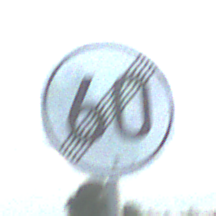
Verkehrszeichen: EndeGeschwindigkeit60
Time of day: SunriseSunset
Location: Outdoor (RoadRail)
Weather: PartlyCloudy
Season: NotSpecified
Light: Natural